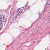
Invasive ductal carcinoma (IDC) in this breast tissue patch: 0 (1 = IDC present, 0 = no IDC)